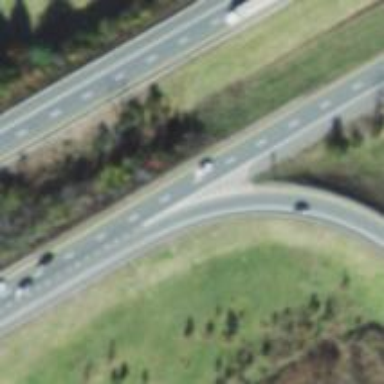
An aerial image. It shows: Road marking featuring gore chevron.